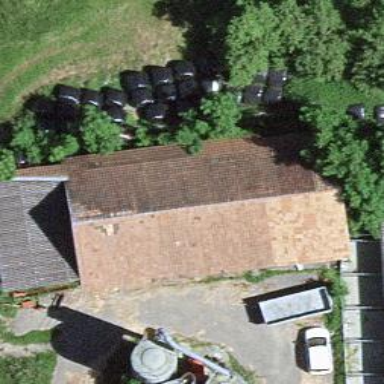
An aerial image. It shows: Garage.